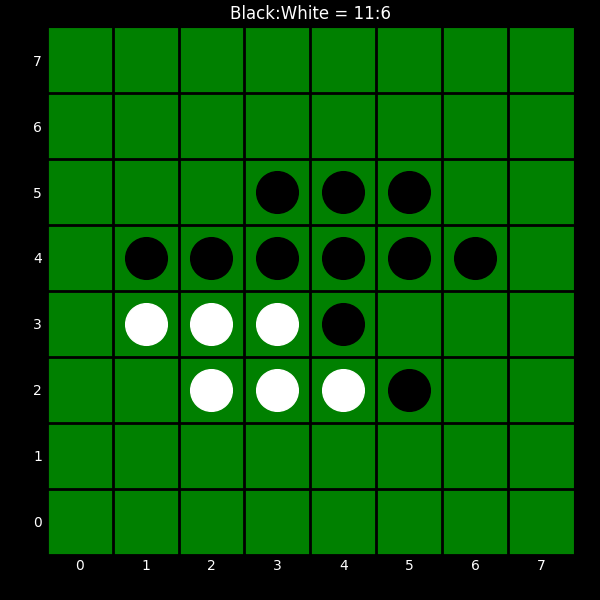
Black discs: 11
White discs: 6